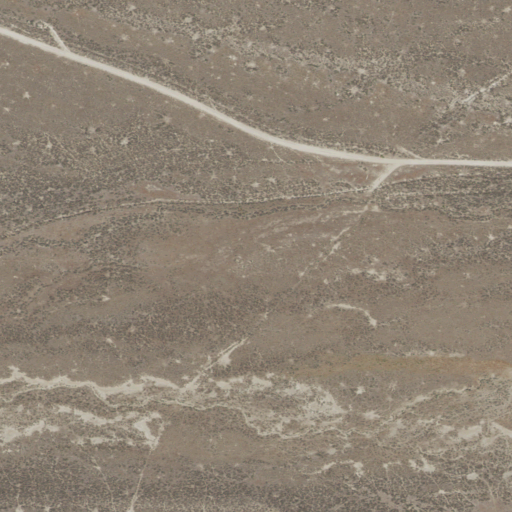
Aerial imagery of valley in Idaho named Kelsaw Canyon containing only shrub